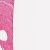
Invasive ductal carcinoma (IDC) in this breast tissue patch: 0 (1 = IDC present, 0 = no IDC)